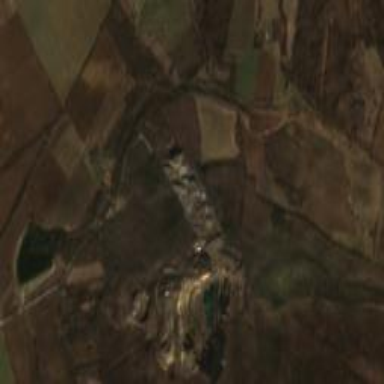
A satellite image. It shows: Quarry area.